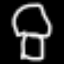
Label: mushroom